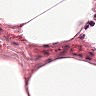
Metastatic tissue present: no